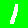
Digit: 1